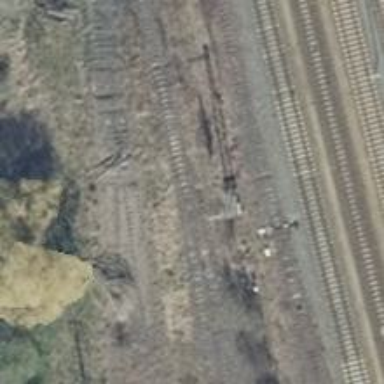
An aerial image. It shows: Railway signal.